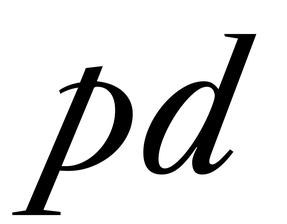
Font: LibreCaslonText-Italic_Italic